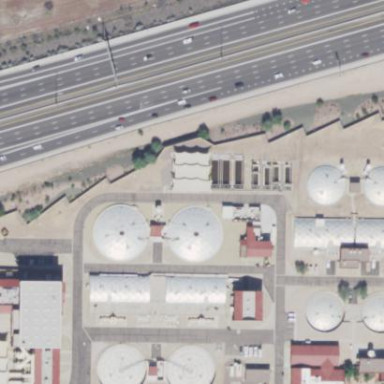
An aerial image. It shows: View of wastewater plant.